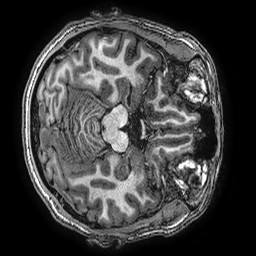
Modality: T1w
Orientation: axial
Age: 28
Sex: male
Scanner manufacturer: ge
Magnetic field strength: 3 T
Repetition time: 0.00766 s
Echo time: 0.003476 s